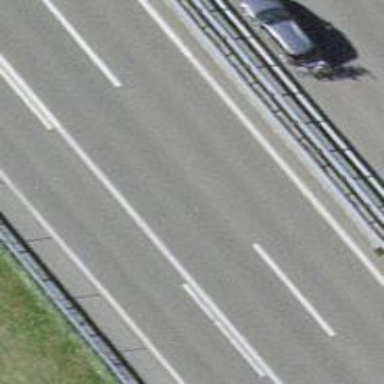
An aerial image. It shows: Asphalt motorway link.